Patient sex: F
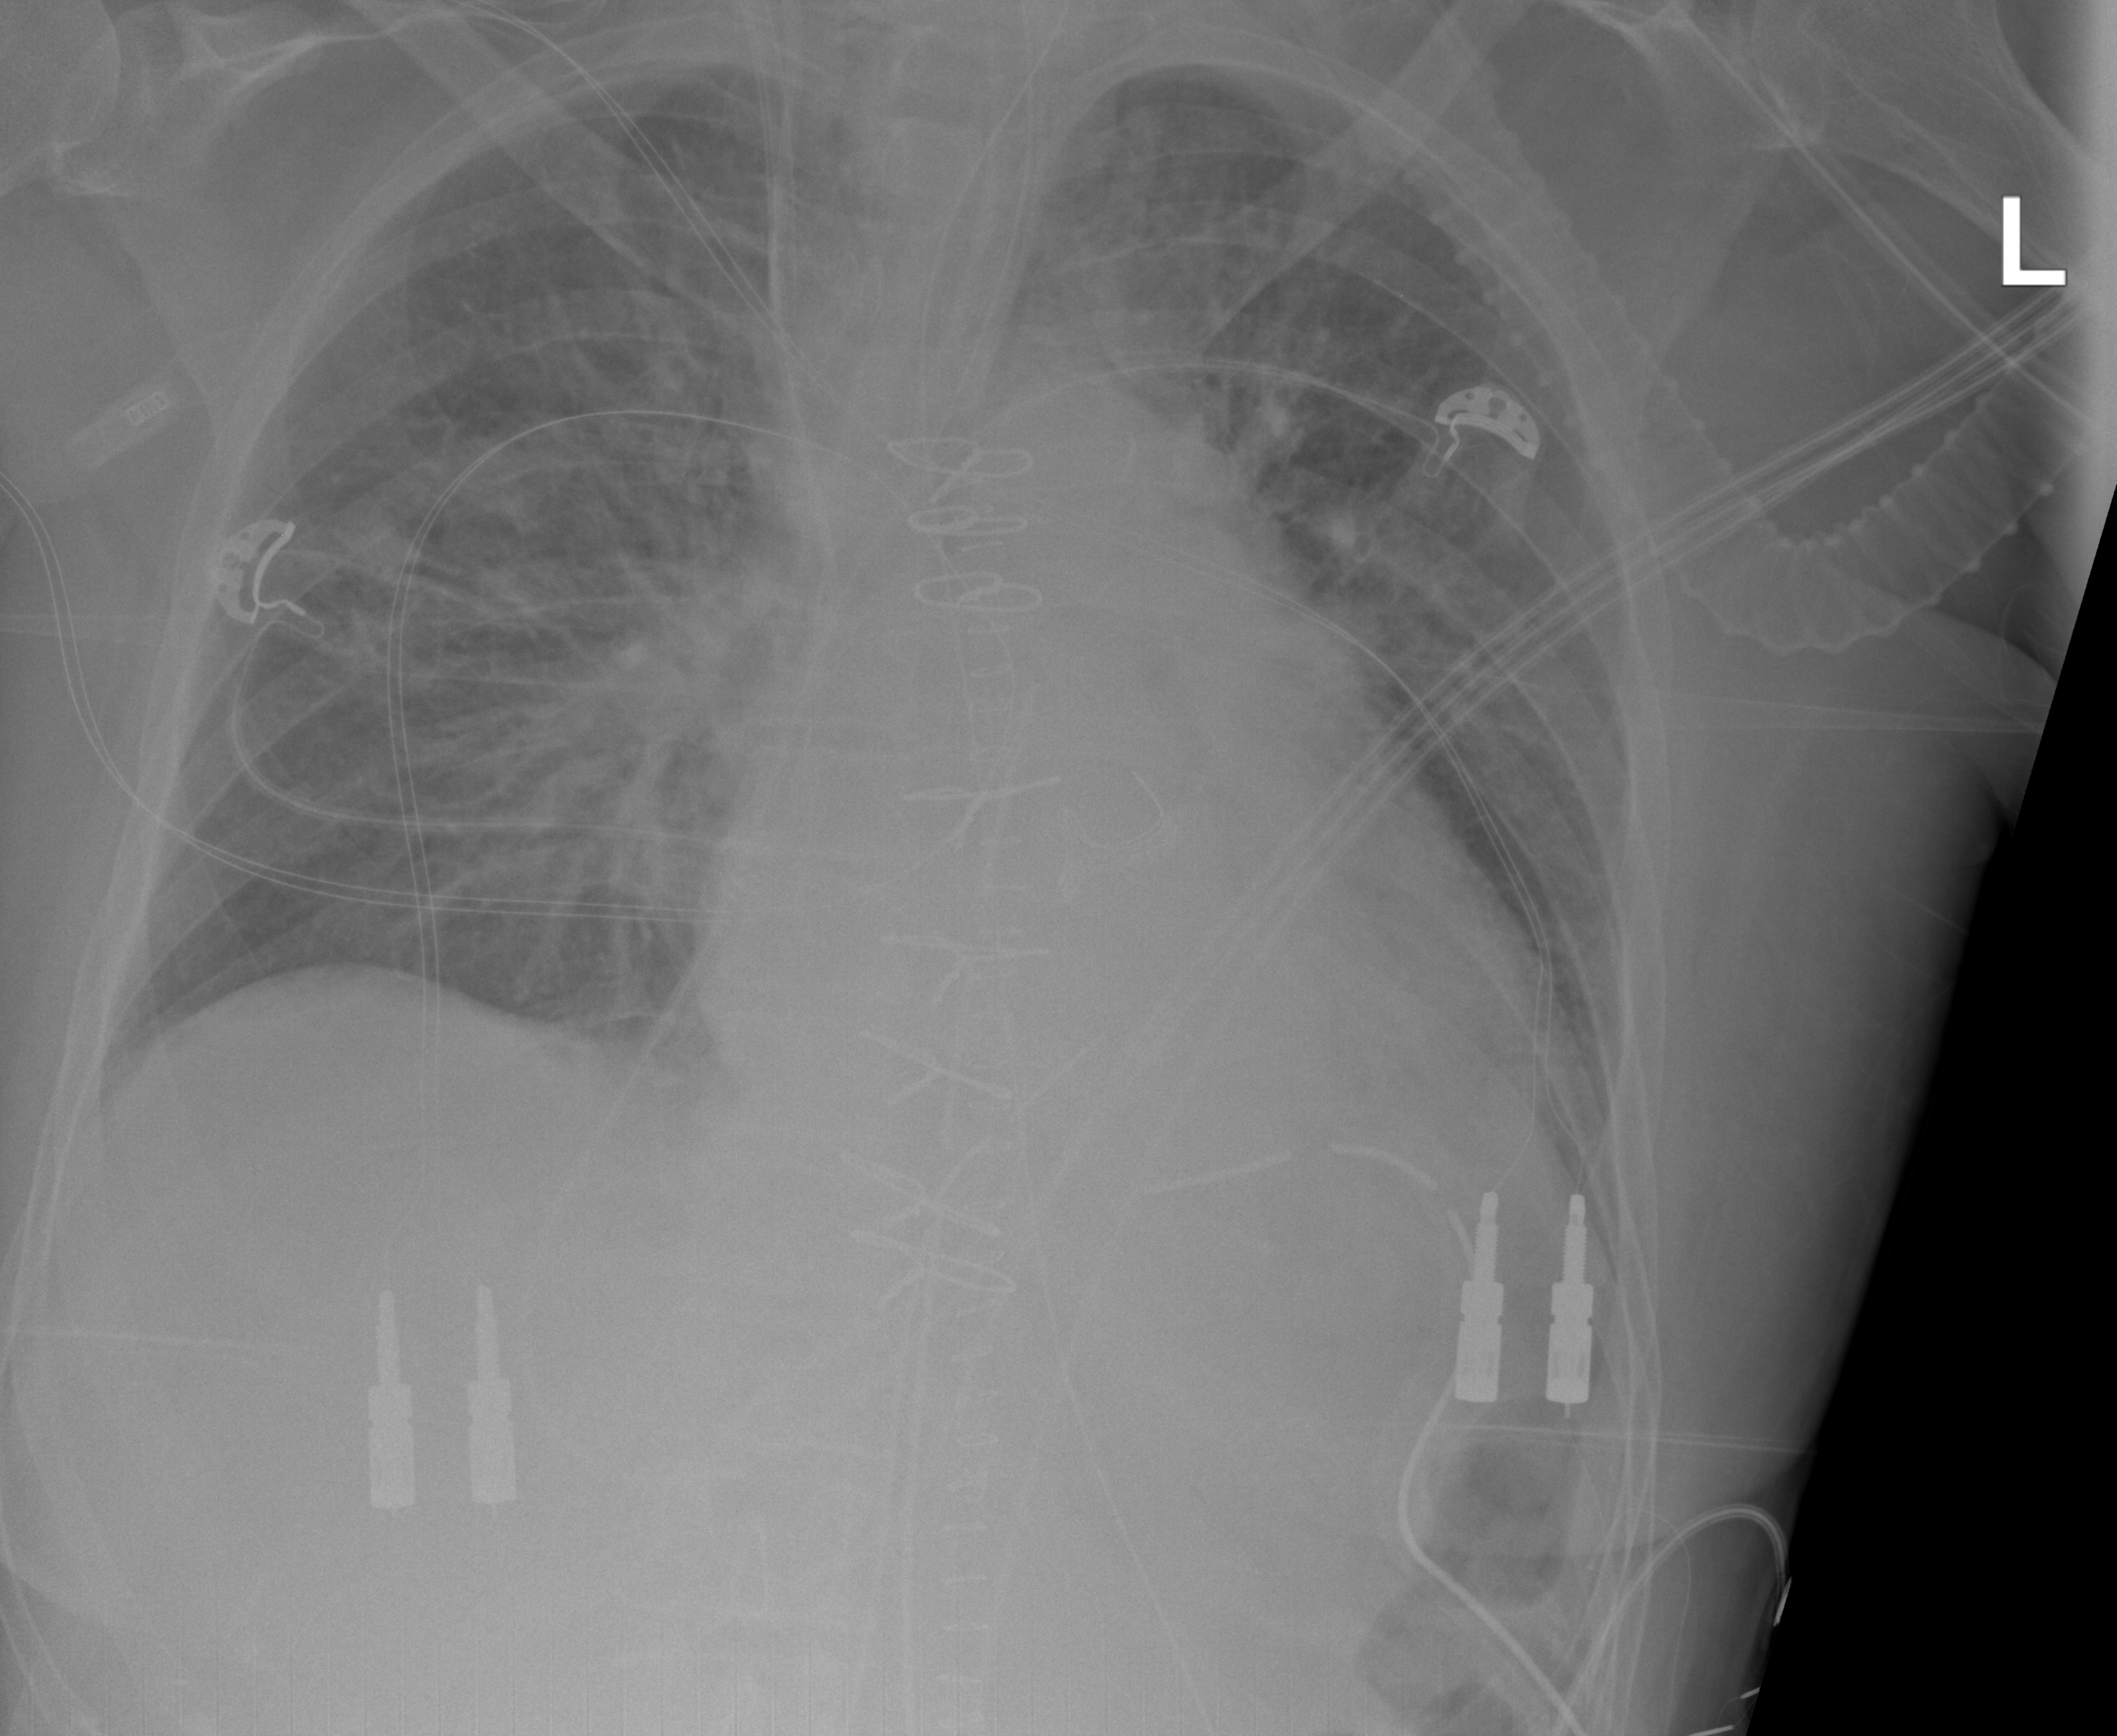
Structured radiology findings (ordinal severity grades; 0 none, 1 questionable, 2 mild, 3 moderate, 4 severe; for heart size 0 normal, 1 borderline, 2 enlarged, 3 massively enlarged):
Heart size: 2
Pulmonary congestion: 2
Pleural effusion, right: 0
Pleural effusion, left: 0
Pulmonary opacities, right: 0
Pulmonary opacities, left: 0
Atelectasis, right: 0
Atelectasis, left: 0